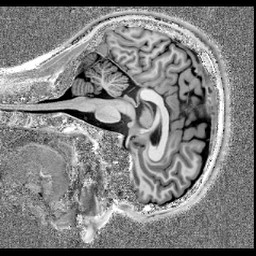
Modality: T1w
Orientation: sagittal
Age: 28
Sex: male
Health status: healthy
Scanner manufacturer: siemens
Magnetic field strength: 7 T
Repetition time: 4.3 s
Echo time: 0.00227 s